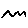
Label: zigzag